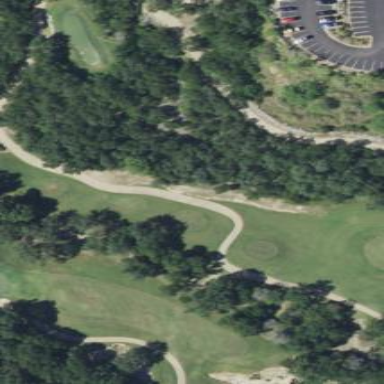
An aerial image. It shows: Golf rough area.